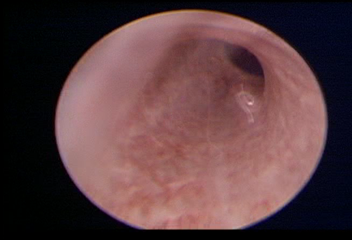
Modality: WLC
Class: Normal mucosa
Bladder cancer association: No